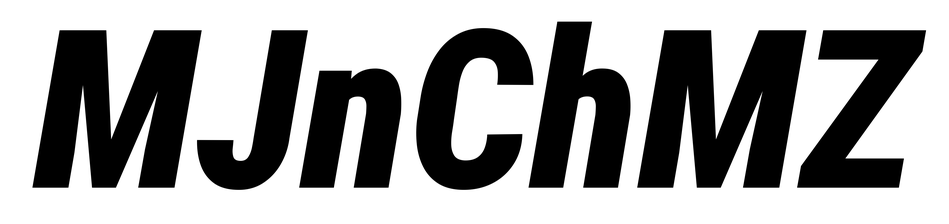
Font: Roboto-Italic_Condensed_Black_Italic